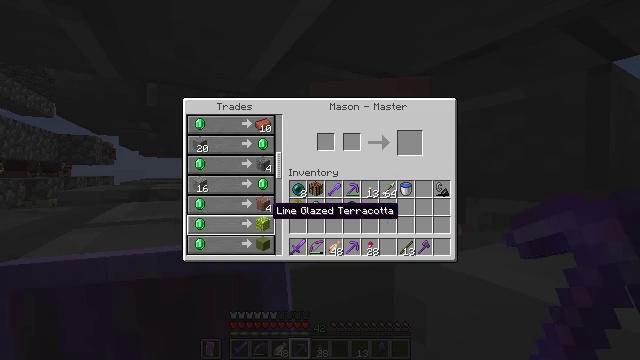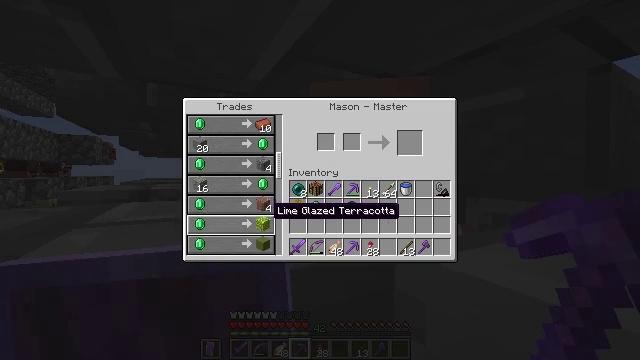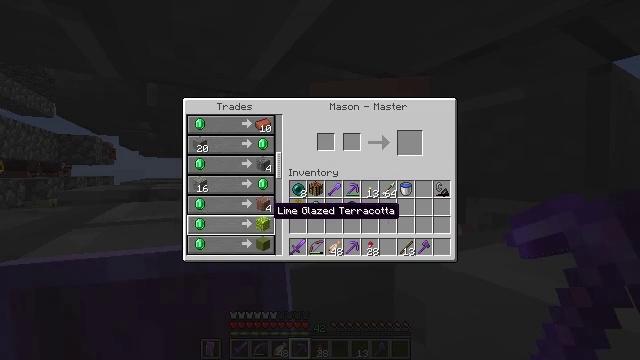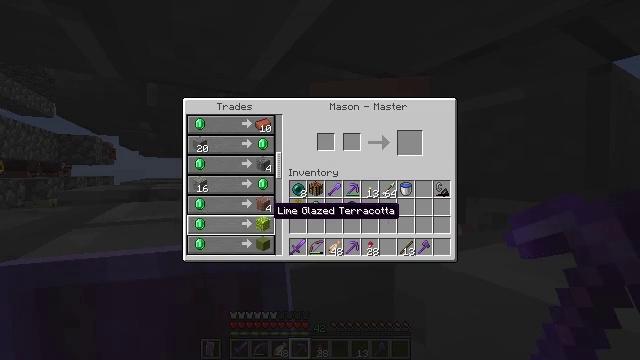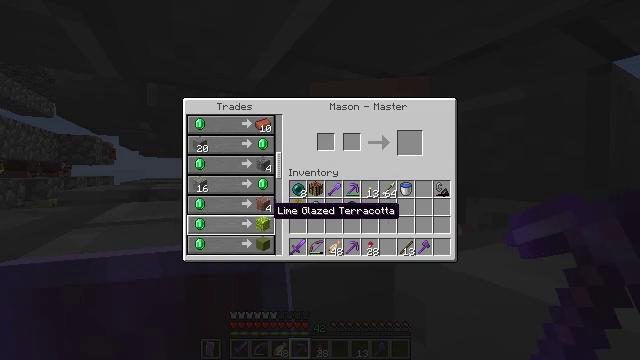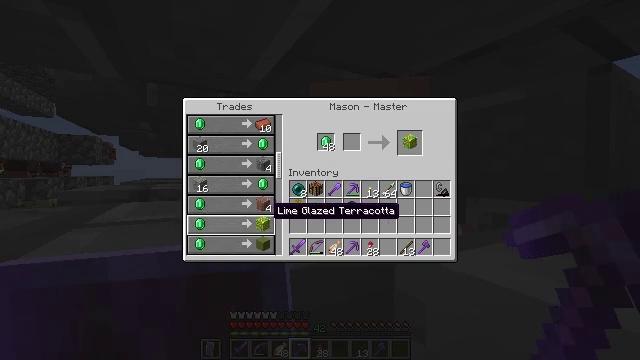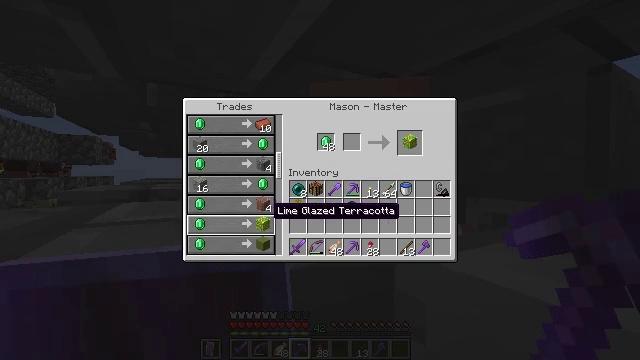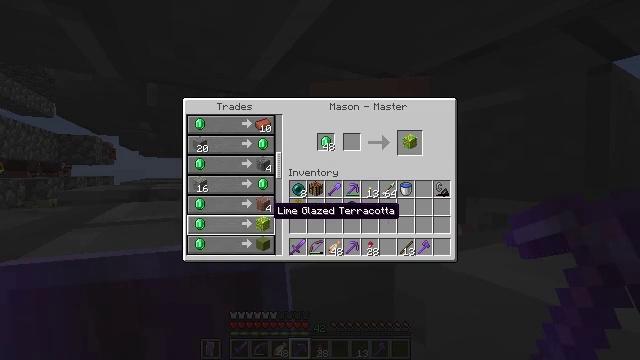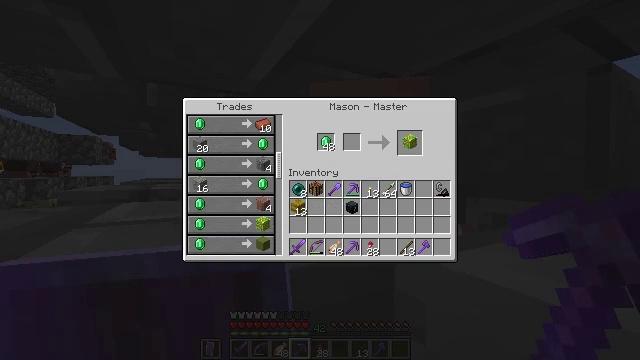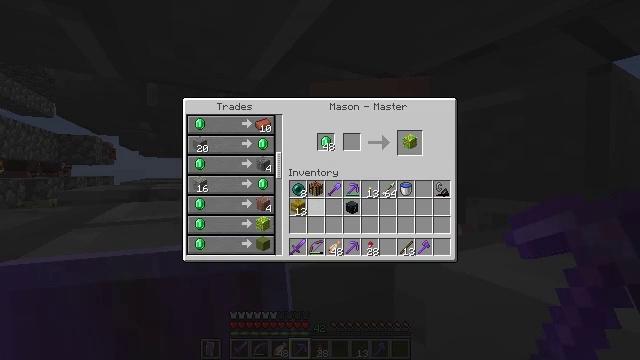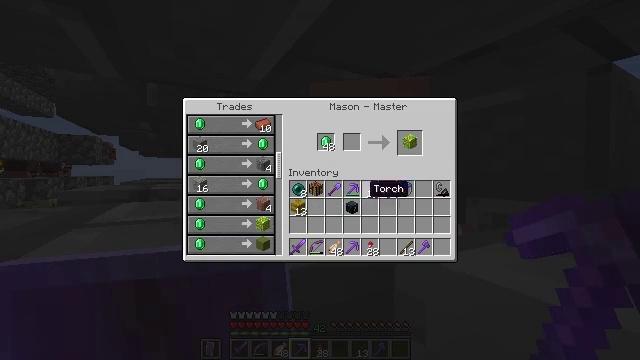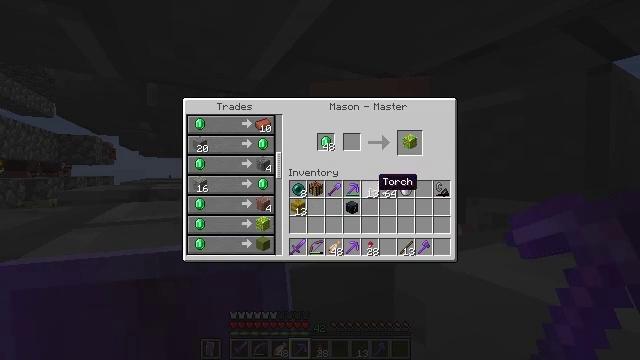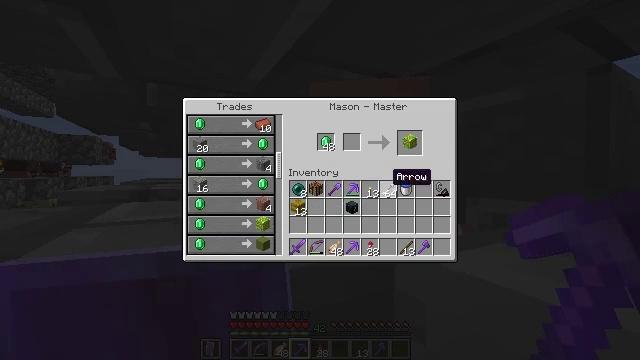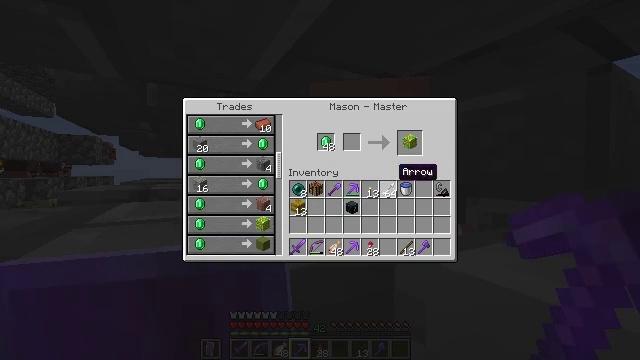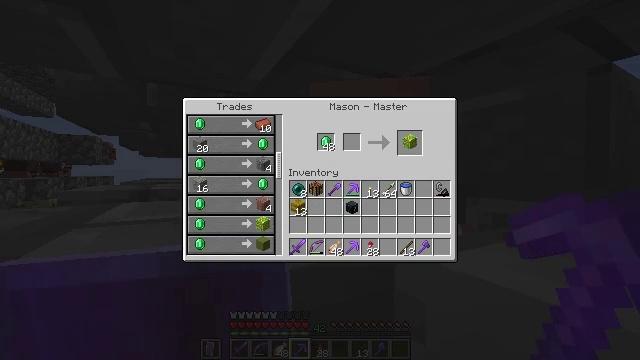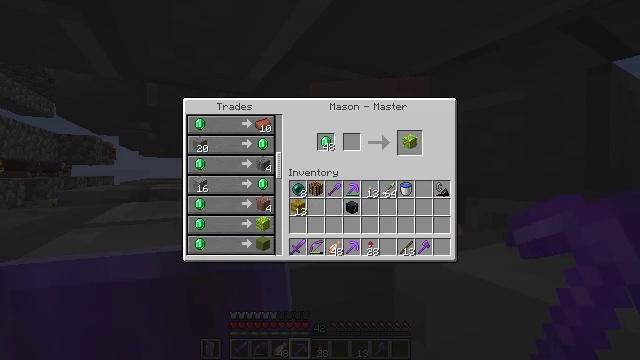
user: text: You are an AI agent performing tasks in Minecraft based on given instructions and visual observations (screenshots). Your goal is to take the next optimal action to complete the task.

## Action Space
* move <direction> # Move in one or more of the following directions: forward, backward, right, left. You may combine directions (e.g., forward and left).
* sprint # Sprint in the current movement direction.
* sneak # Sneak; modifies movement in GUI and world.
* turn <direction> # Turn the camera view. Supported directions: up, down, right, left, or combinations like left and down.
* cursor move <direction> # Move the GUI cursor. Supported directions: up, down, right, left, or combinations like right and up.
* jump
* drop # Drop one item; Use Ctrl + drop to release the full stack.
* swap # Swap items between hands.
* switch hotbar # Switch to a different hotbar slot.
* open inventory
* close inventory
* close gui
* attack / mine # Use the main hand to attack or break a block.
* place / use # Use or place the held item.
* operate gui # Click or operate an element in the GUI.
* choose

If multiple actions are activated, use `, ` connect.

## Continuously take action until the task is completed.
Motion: motion action
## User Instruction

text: craft item lime glazed terracotta
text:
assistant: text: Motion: no_op
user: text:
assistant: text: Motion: no_op
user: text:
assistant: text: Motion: no_op
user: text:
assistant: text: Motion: no_op
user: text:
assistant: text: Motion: attack / mine
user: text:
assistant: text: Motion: attack / mine
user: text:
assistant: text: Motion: no_op
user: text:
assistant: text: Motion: turn right
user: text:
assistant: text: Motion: turn right and up
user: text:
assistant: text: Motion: turn right and up
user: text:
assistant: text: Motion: turn right and up
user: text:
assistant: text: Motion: turn right
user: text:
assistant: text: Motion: no_op
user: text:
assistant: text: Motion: no_op
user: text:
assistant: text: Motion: no_op
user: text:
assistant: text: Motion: no_op
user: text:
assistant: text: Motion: no_op
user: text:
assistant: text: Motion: no_op
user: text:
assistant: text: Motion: no_op
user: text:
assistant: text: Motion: no_op
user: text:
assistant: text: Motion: no_op
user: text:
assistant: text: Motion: no_op
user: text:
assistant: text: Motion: no_op
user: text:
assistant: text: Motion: no_op
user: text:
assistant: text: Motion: no_op
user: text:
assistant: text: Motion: no_op
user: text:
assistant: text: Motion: no_op
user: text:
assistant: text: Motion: no_op
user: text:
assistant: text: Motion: no_op
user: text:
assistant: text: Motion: attack / mine